Question: With <URL>.
It would be better if we have a range slider with more than two handles. In the simplest case it can be assumed that the first handle, second handle, third handle and so on represent some percentage of the whole length of the slider and they together make up 100%, like this

So, my question - is there any way to somehow do this with dojo slider, or what needs to change in the rangeSlider.js (dojox.form.RangeSlider.js) or some other file to acheive this ?
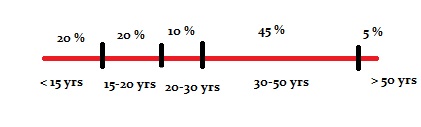
Answer: You can relatively easily build such a widget using the Dojo dgauges framework (dojox/dgauges). This allows you among other things to build interactive gauges with several indicator. Each vertical bar in your example would be an indicator.
See here for doc:
<URL>
Some examples:
<URL>
<URL>